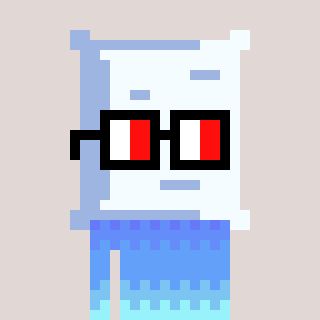
a pixel art character with square glasses with black frames and red eyes, a pillow-shaped head and a darkbrown-colored body on a warm background